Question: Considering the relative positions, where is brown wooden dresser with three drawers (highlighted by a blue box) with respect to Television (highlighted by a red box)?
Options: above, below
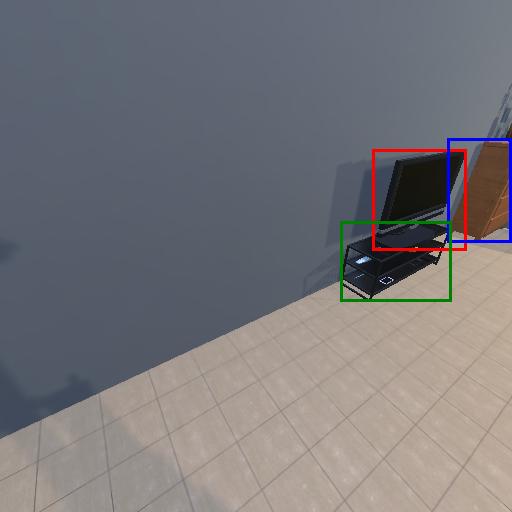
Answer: above